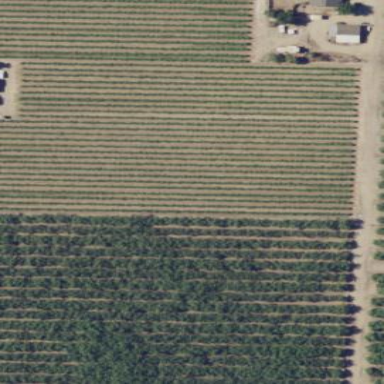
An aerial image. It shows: Orchard.